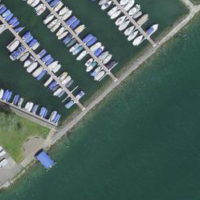
EUNIS habitat code: 14
Species observed at this site:
Fulica atra